Aerial crown-view tile of a tropical tree (Barro Colorado Island, Panama), acquired 20250616:
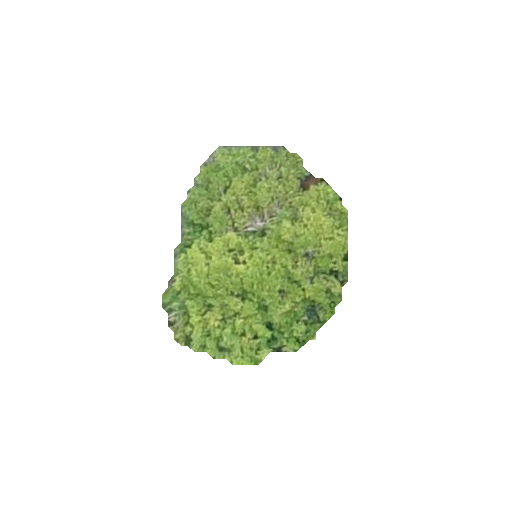
Species: Cassipourea elliptica
GBIF accepted scientific name: Cassipourea elliptica
Crown area: 45.213 m²